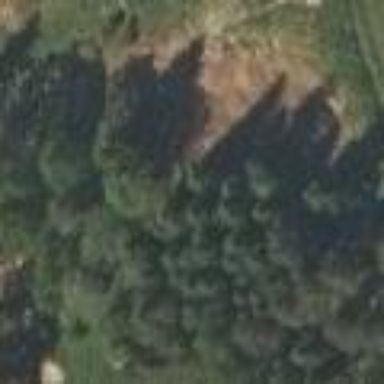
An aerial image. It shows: Evergreen forest with needle-leaved trees.